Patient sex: M
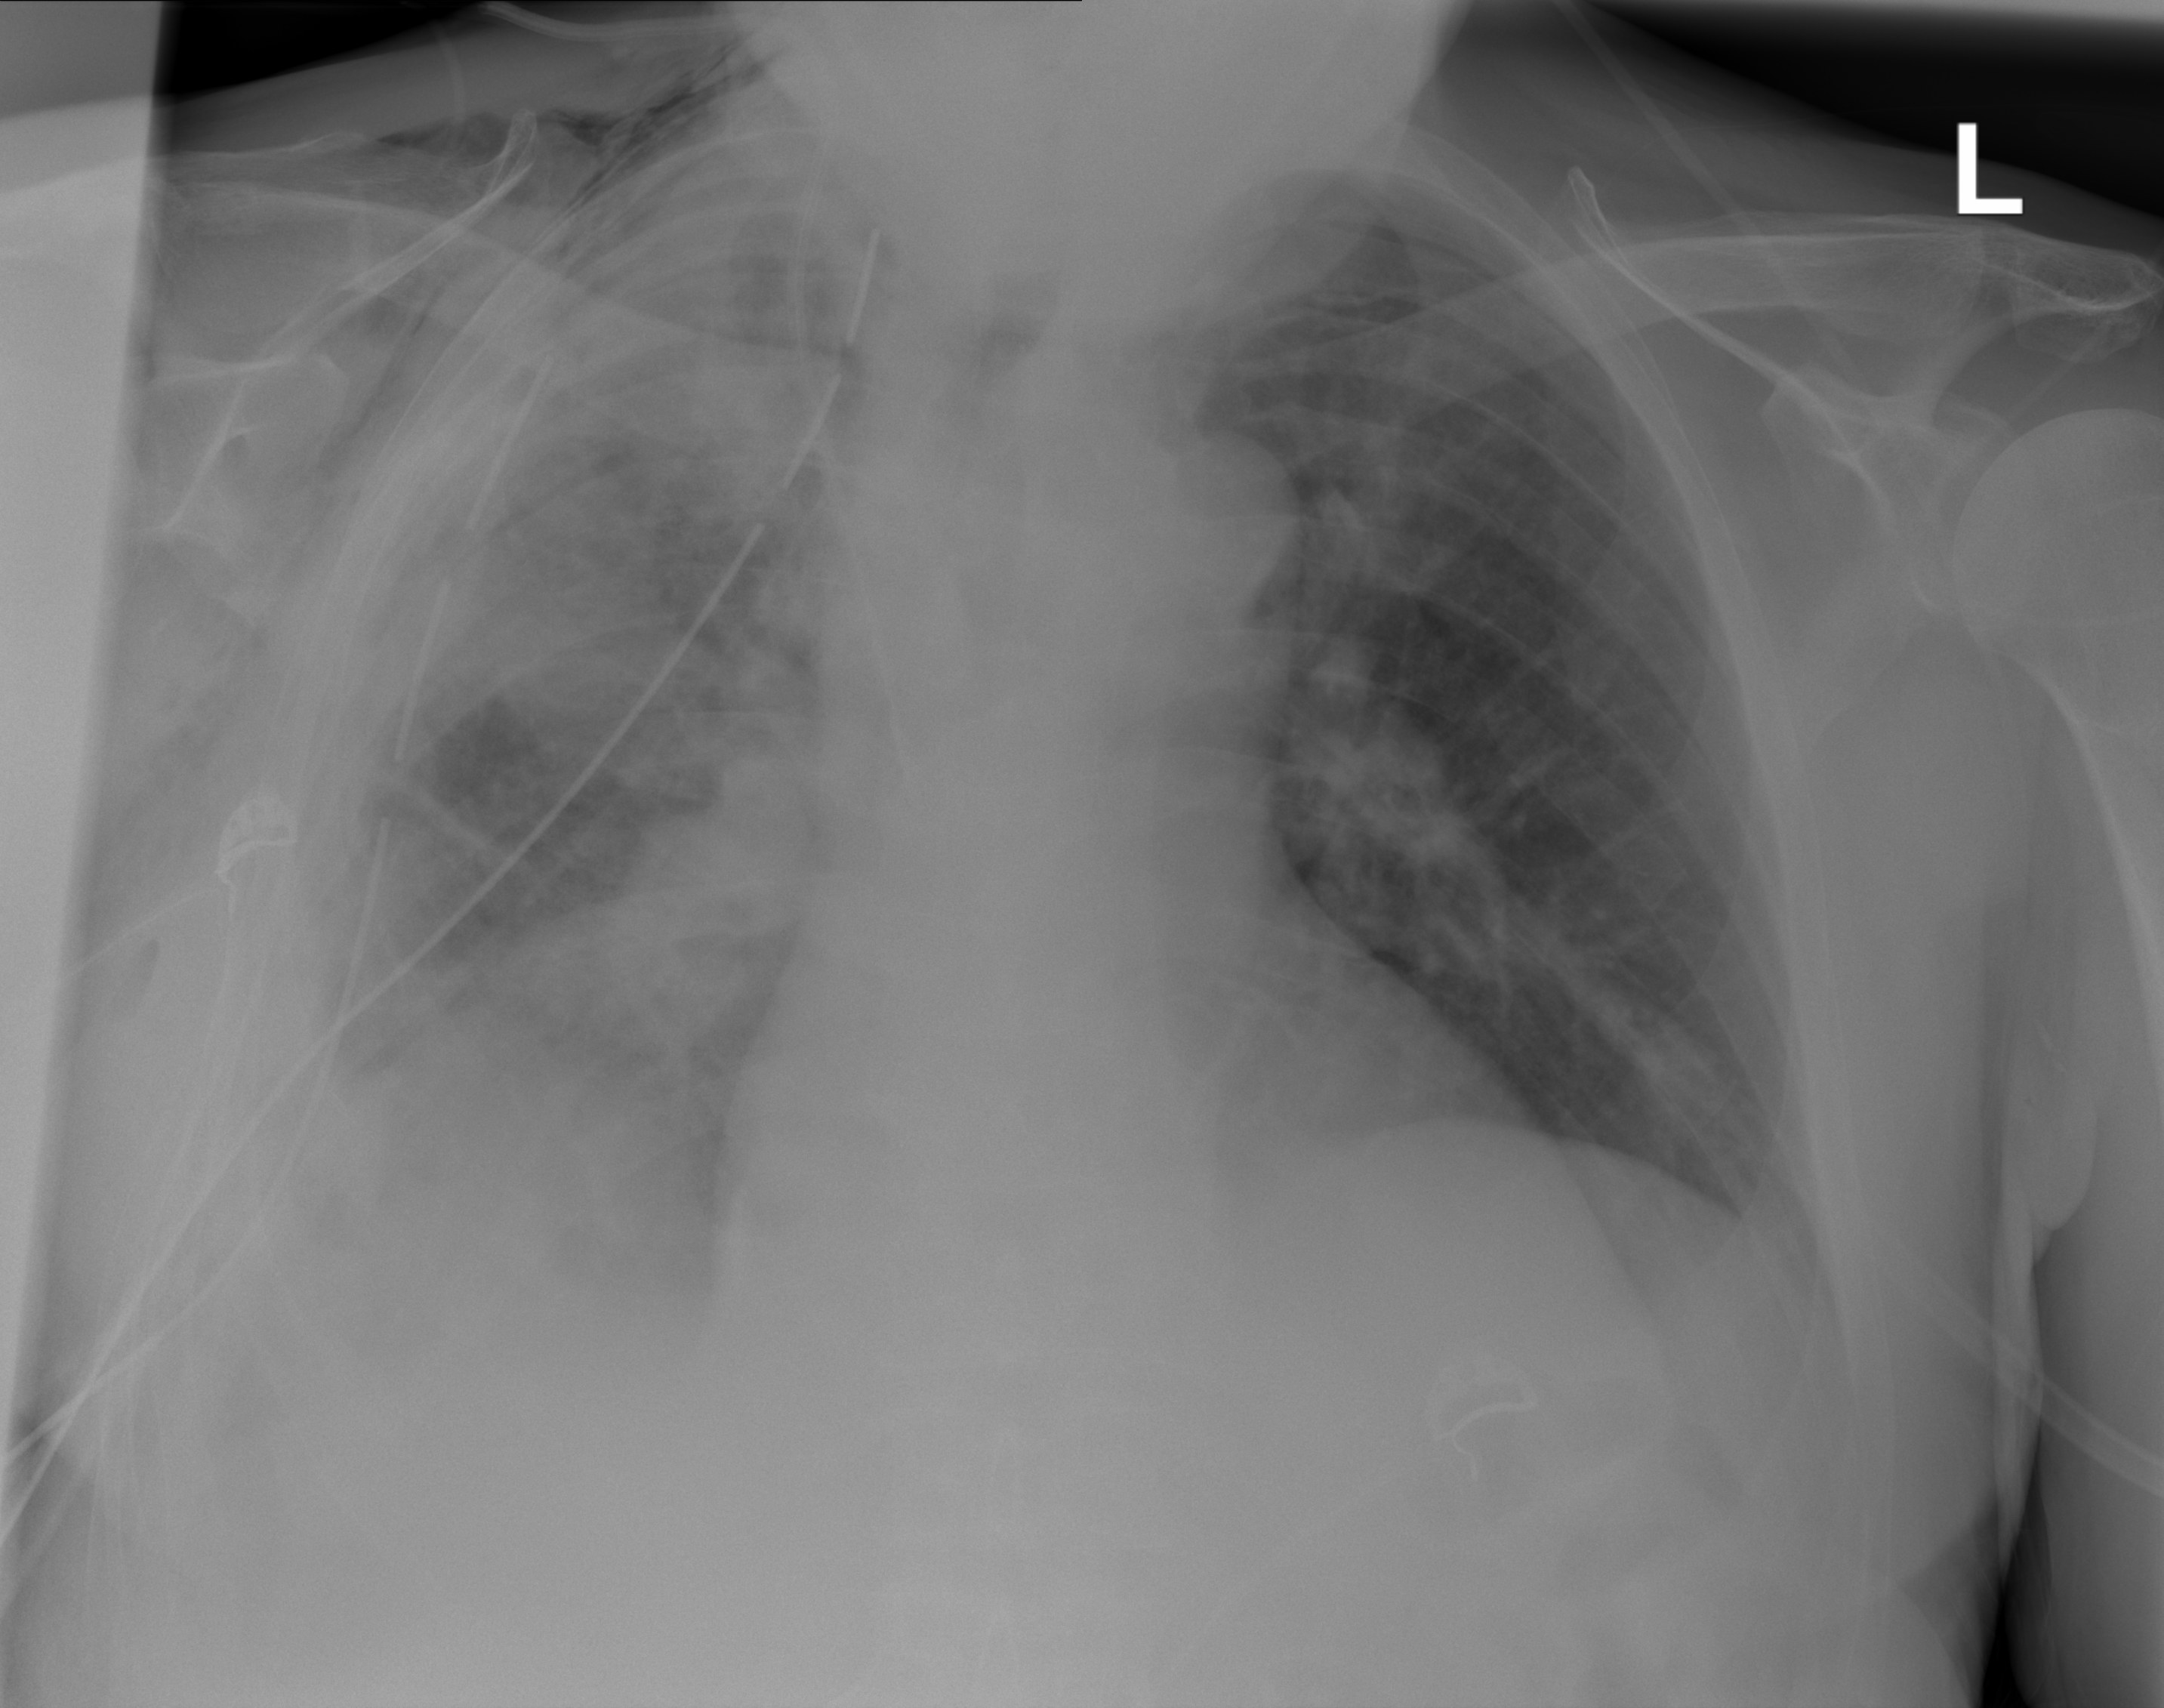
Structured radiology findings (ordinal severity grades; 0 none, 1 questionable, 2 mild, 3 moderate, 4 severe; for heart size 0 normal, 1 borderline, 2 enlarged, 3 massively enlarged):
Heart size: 0
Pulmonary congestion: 0
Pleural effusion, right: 3
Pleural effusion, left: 0
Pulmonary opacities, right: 2
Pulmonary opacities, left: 0
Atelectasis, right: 4
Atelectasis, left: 0